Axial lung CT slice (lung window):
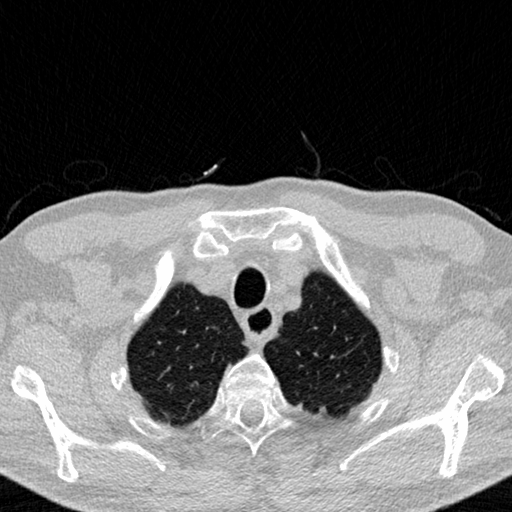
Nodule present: no